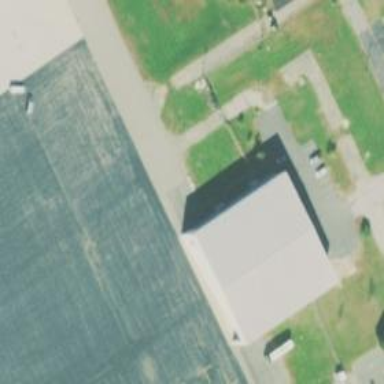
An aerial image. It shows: Hangar building.